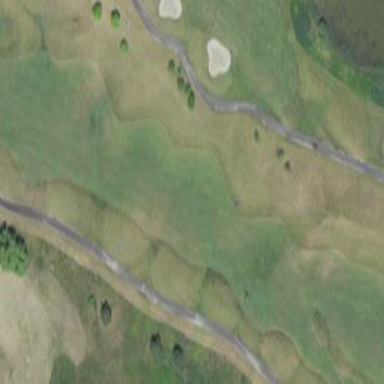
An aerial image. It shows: Grassy area designated as golf fairway.